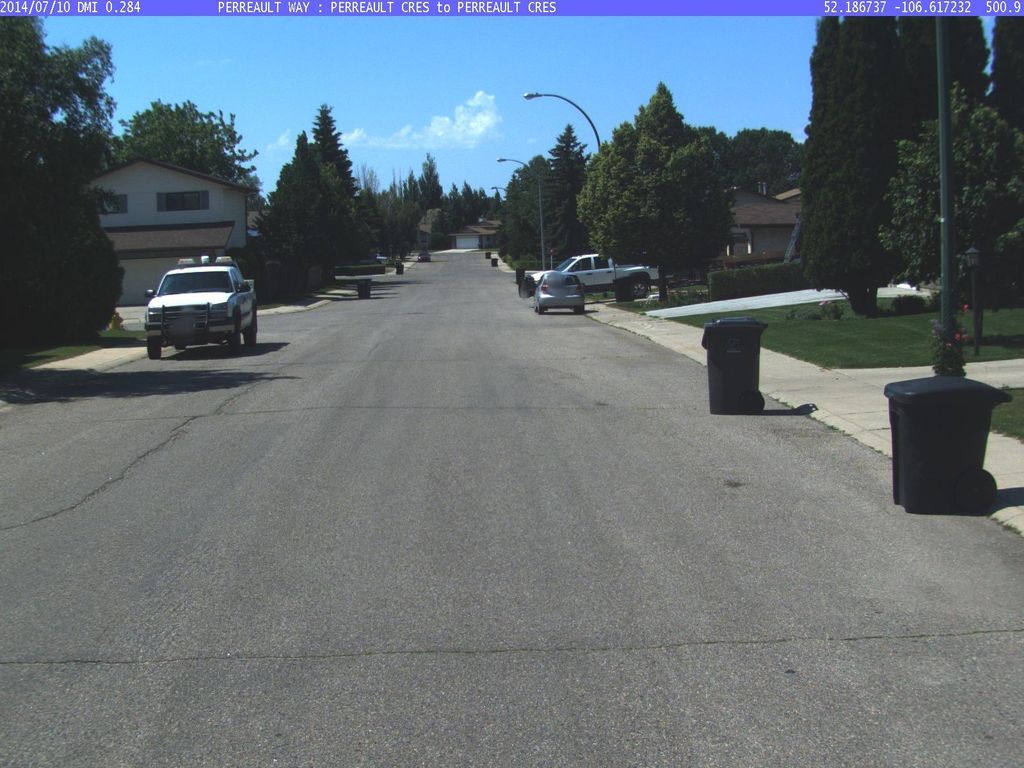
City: saskatoon